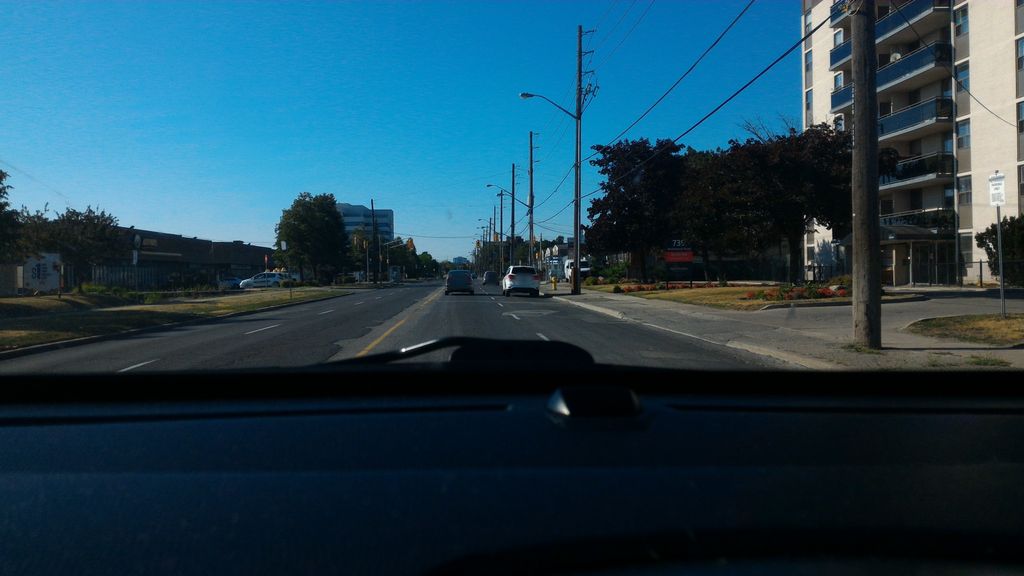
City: toronto